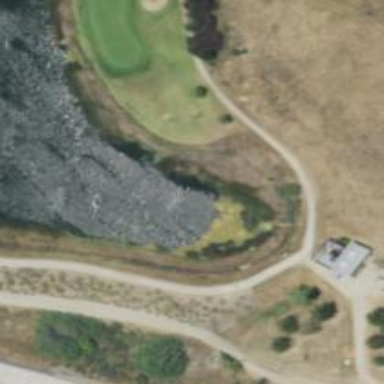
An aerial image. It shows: Pond serving as lateral water hazard on golf course.